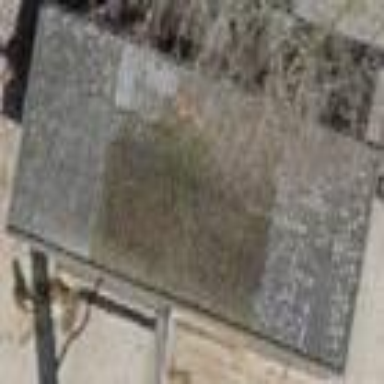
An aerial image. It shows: Shed building.